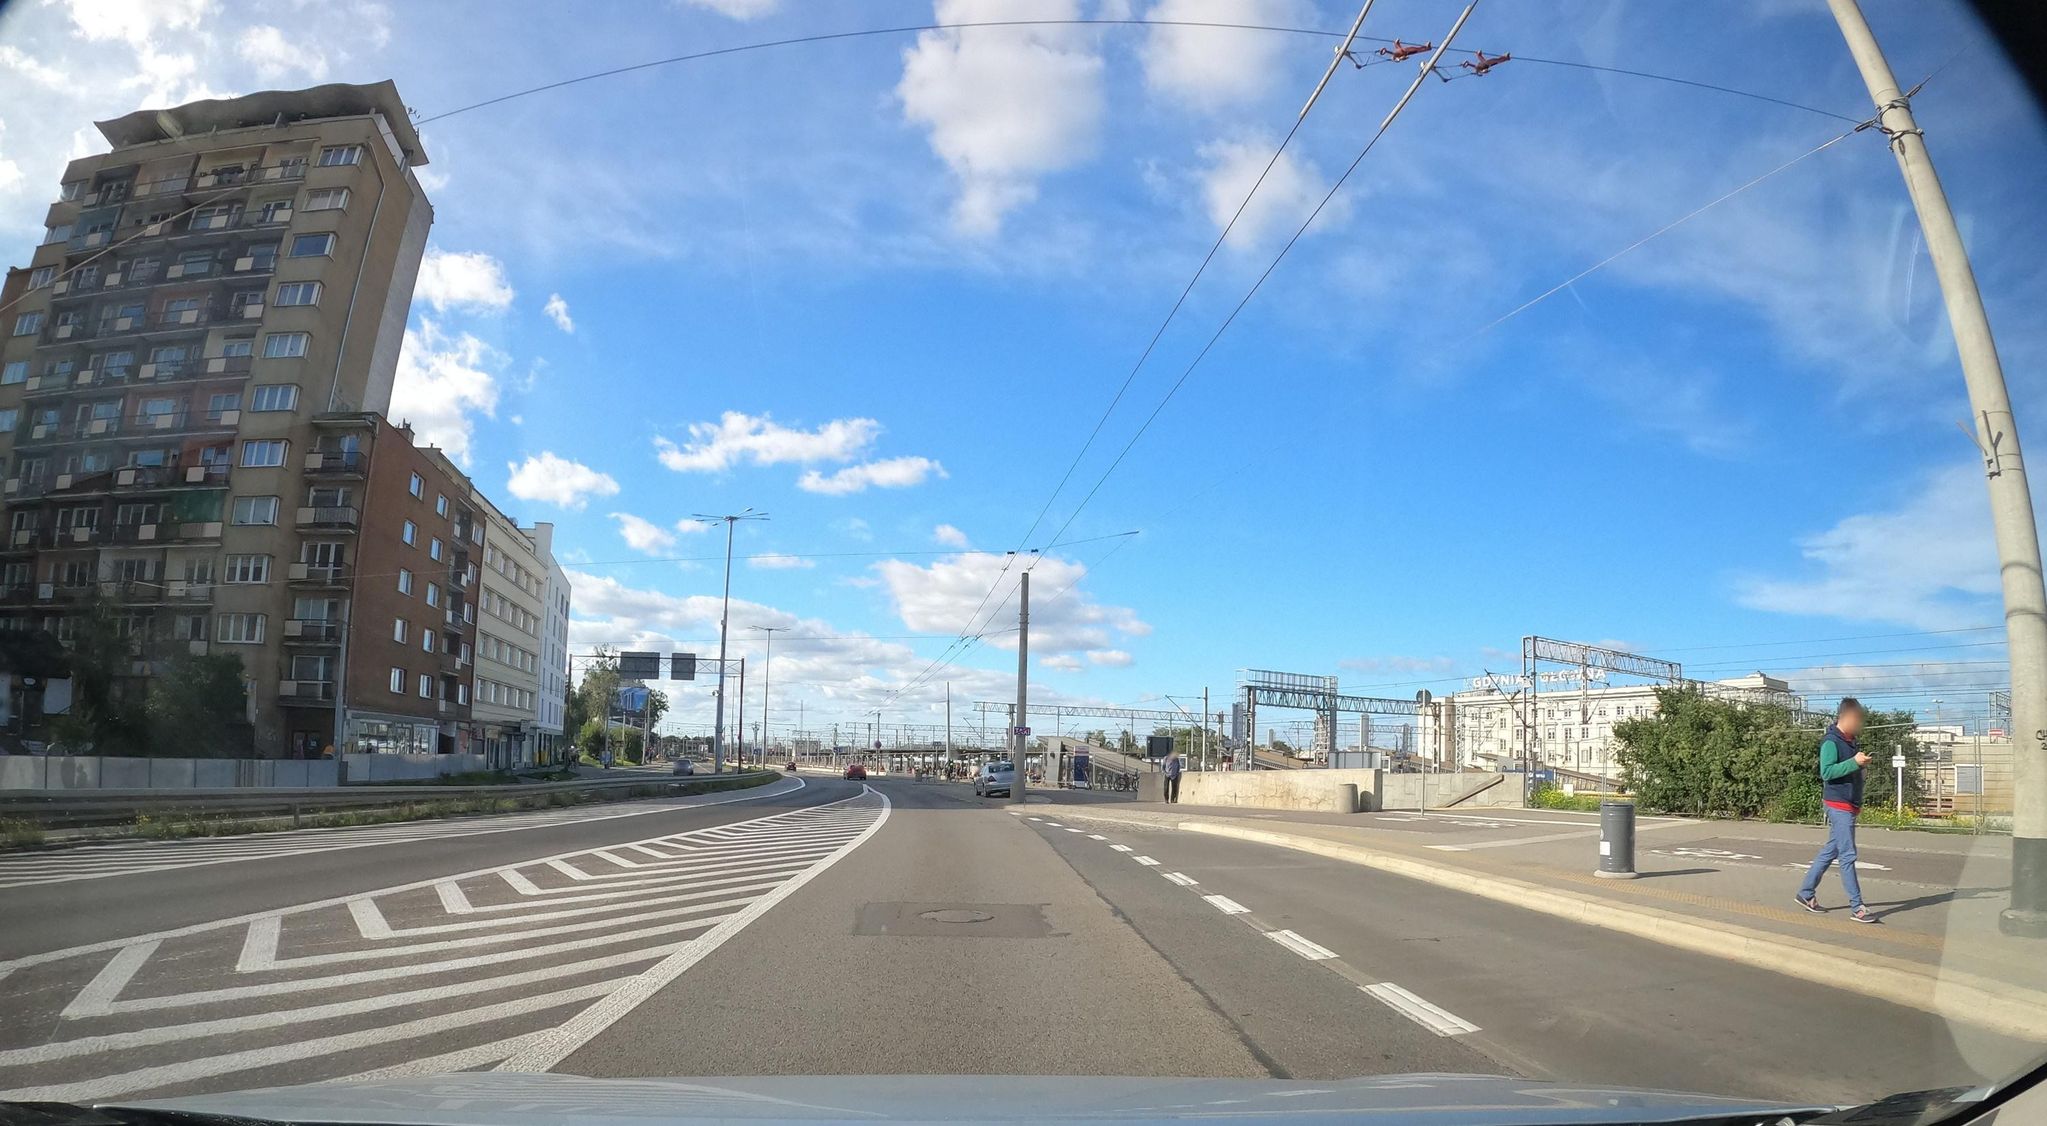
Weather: clear
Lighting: day
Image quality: good
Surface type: driving surface
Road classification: bus_stop
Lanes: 2, 1
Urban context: urban centre
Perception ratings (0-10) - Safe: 2.94, Lively: 5.7, Beautiful: 1.85, Boring: 7.14, Depressing: 2.08, Wealthy: 2.92